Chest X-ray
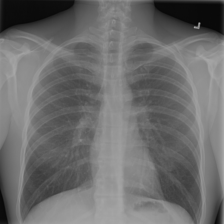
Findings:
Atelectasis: negative
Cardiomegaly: negative
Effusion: negative
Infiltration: negative
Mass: negative
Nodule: negative
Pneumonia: negative
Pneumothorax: negative
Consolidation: negative
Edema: negative
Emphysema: negative
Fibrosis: negative
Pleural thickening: negative
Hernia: negative